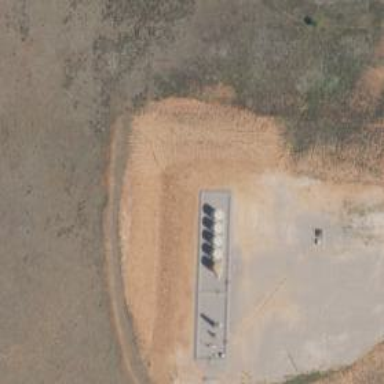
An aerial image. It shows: Storage tank with man-made structure.